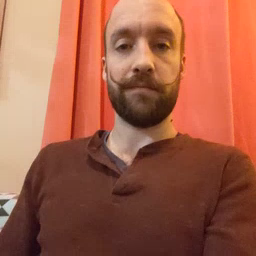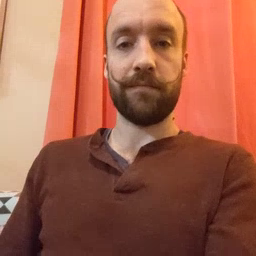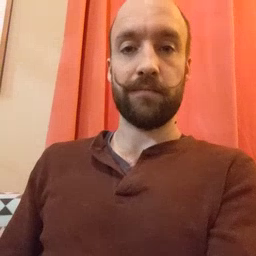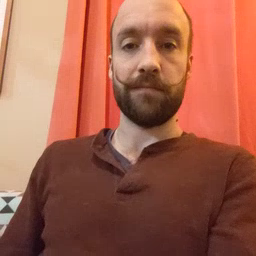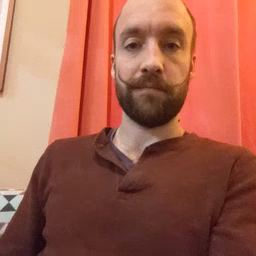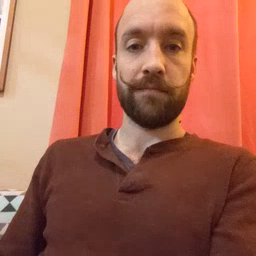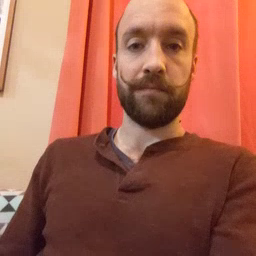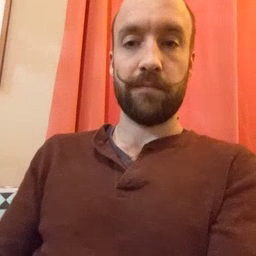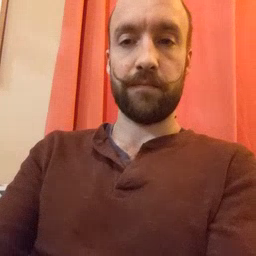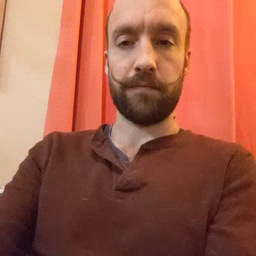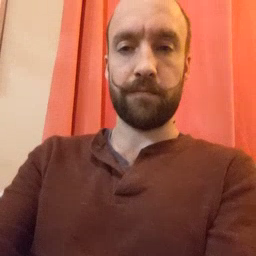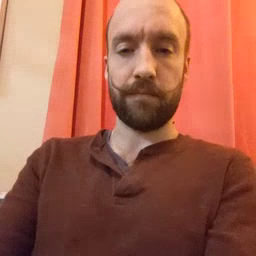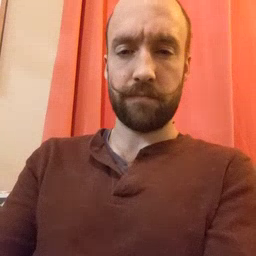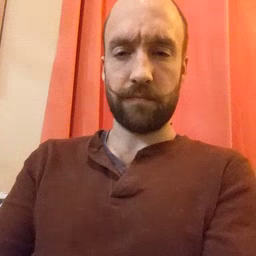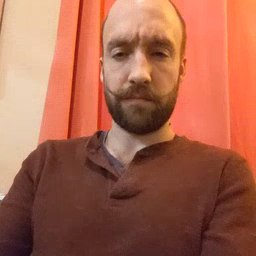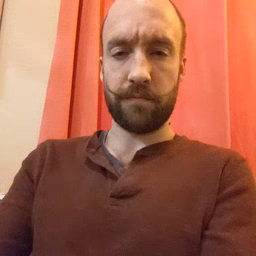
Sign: feet